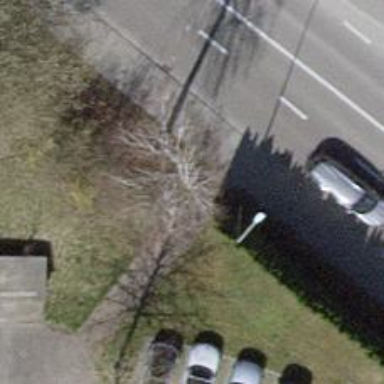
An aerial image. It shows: Block barrier.